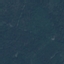
Land use / land cover class: Forest